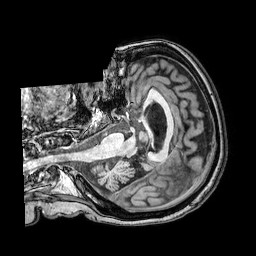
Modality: T1w
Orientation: axial
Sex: female
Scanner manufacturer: philips
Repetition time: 0.008288 s
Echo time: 0.00381 s